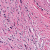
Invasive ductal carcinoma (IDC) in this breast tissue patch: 0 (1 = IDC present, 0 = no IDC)